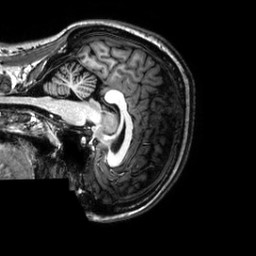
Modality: T1w
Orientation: sagittal